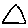
Label: triangle